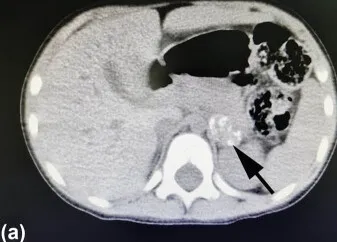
Abdominal CT findings. A plain scan showing a left adrenal tumor of approximately 1.5 cm x 2.2 cm x 2.7 cm size (black arrow).
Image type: radiology (ct)